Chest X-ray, PA view. Patient: 55 years old, sex F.
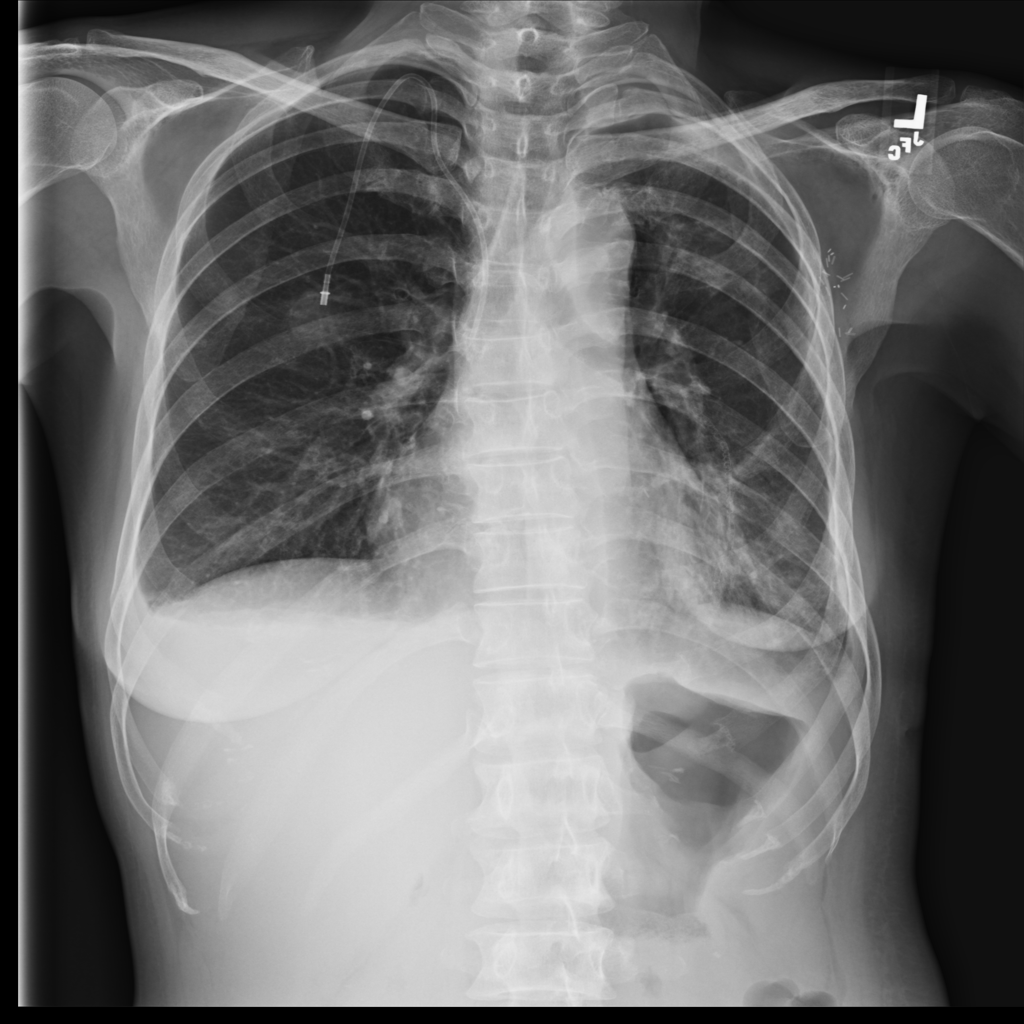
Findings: Effusion, Infiltration, Pneumothorax